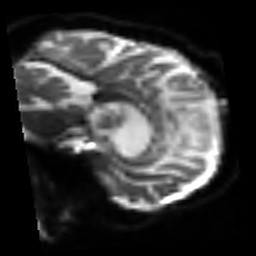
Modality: sbref
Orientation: sagittal
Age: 64
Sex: male
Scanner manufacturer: siemens
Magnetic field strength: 3 T
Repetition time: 3.2 s
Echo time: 0.081 s